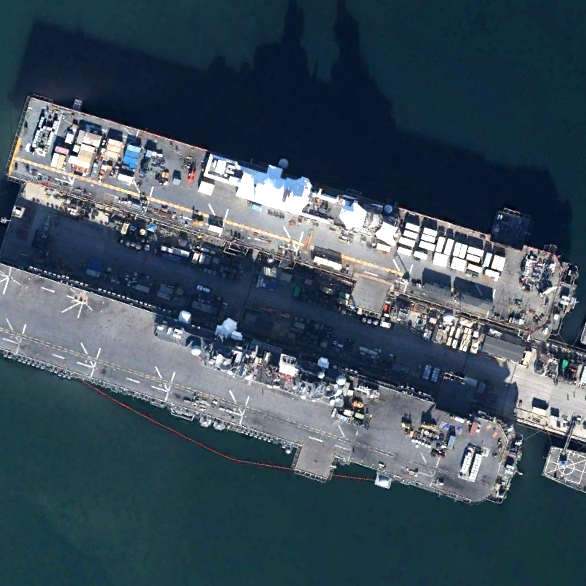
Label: assault